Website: crate-barrel
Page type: payment
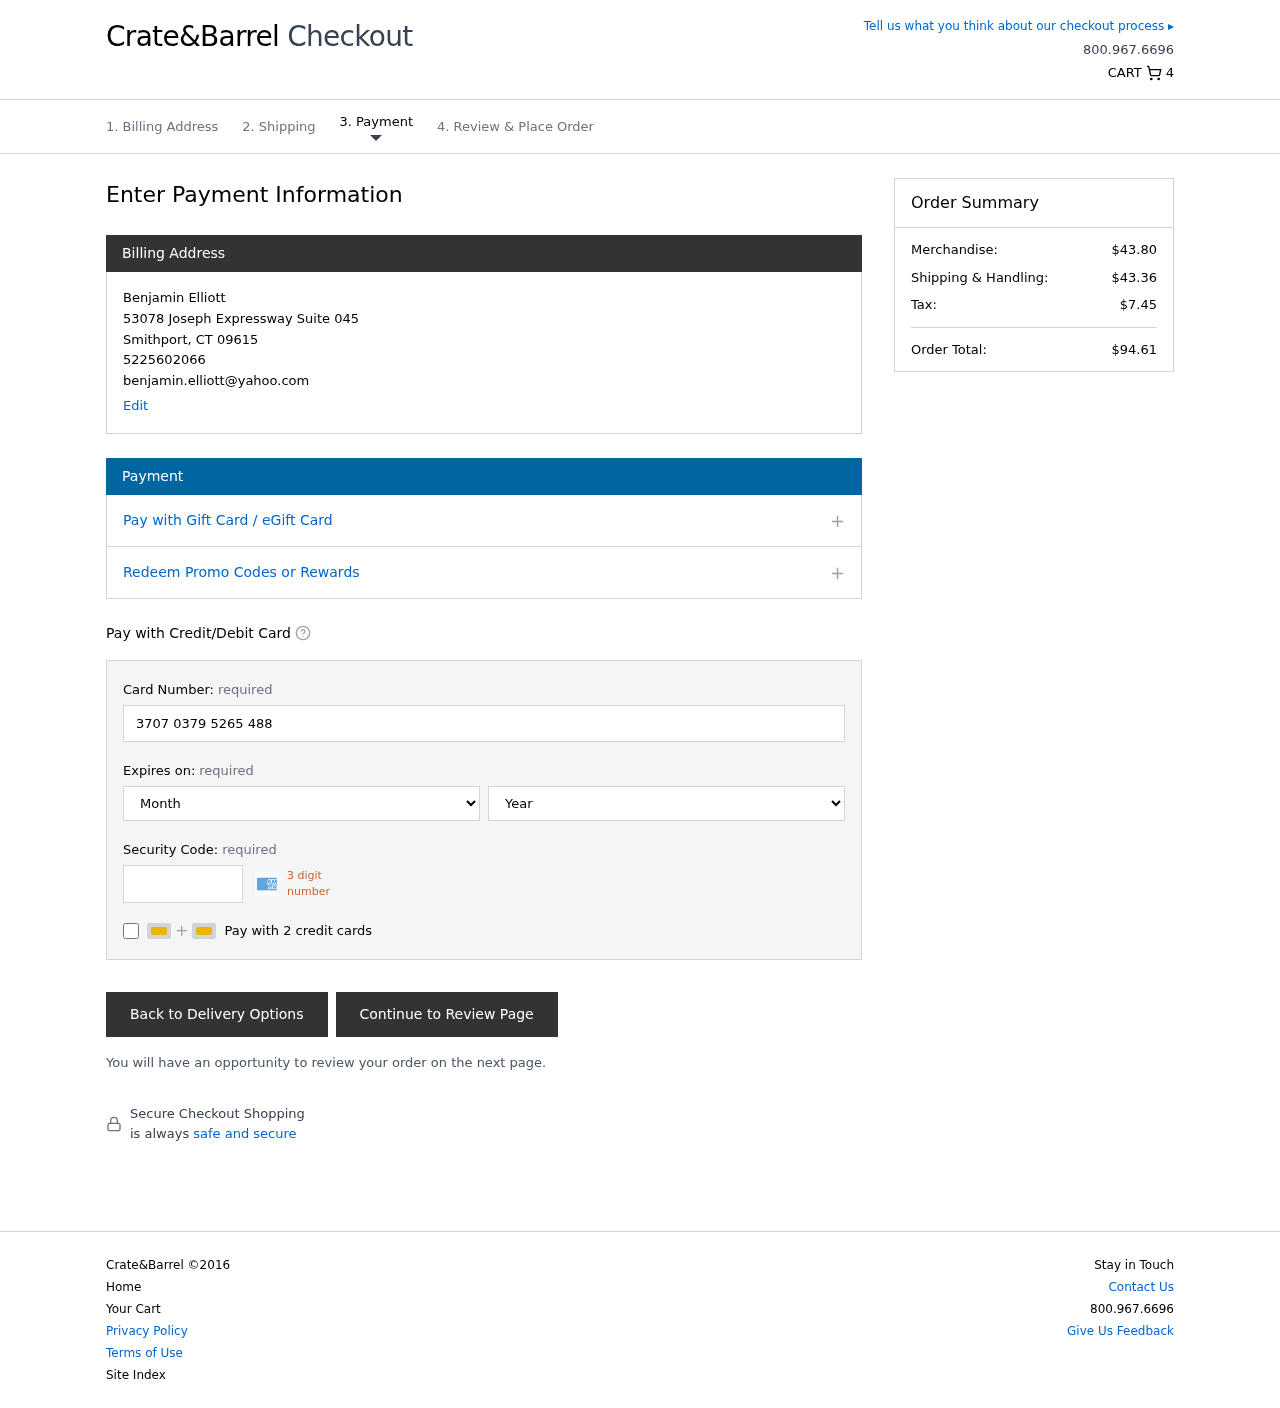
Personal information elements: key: PII_CARD_CVV
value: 3339
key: PII_CARD_EXPIRY_MONTH
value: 02
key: PII_CARD_EXPIRY_YEAR
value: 29
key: PII_CARD_NUMBER
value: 3707 0379 5265 488
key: PII_CITY
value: Smithport
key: PII_EMAIL
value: benjamin.elliott@yahoo.com
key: PII_FULLNAME
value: Benjamin Elliott
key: PII_PHONE
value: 5225602066
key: PII_POSTCODE
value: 09615
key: PII_STATE_ABBR
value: CT
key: PII_STREET
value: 53078 Joseph Expressway Suite 045
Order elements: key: ORDER_NUM_ITEMS
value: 4
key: ORDER_SUBTOTAL
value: $43.80
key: ORDER_SHIPPING_COST
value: $43.36
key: ORDER_TAX
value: $7.45
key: ORDER_TOTAL
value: $94.61